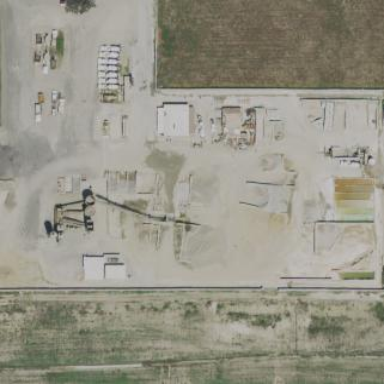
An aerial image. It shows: Industrial area used for concrete manufacturing.